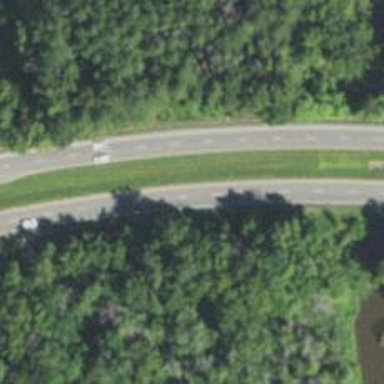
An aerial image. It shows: Primary highway with expressway characteristics.